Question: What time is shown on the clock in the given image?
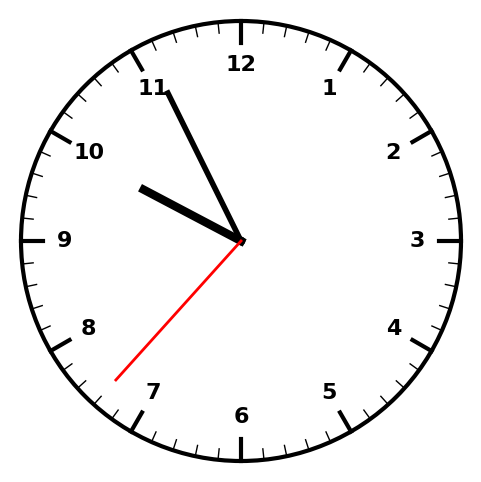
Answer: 09:55:37